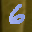
Label: 6